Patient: sex F, age 58
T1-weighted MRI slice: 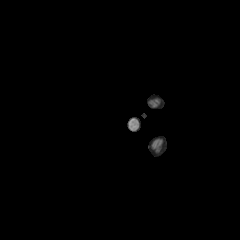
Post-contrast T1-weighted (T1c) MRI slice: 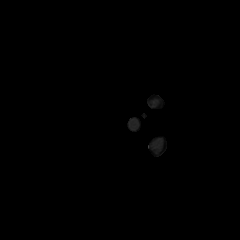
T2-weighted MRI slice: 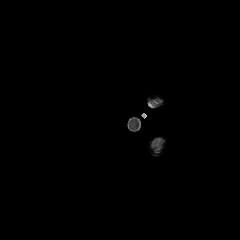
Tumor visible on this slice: no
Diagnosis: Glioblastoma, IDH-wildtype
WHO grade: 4